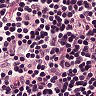
Metastatic tissue present: no